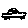
Label: car